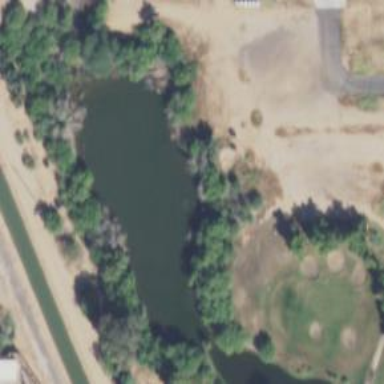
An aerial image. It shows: Water hazard in golf course. The hazard is natural water feature.